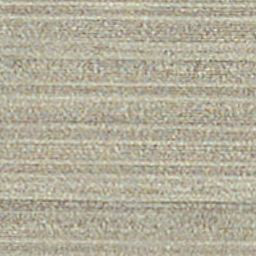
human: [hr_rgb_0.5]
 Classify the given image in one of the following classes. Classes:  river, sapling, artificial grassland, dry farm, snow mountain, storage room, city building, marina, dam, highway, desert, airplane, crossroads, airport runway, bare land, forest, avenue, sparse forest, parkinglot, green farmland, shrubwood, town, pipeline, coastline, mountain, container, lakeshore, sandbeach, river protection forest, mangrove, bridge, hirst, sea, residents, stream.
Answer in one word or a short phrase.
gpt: dry farm